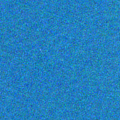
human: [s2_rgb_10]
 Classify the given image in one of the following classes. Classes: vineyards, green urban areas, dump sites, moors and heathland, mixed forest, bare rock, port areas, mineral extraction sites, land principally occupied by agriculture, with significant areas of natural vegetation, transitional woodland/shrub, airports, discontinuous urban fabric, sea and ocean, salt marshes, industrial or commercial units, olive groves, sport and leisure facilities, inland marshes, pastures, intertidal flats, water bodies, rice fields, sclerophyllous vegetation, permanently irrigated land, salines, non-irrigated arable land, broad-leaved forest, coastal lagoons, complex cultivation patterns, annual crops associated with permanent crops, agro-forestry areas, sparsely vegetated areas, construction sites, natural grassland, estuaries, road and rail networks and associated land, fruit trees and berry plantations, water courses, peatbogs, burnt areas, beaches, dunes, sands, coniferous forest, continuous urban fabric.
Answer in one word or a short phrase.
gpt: sea and ocean